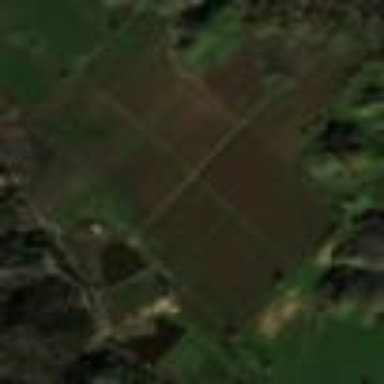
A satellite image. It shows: Vineyard with wine grapes as the main crop.